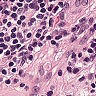
Metastatic tissue present: no